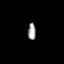
Tissue: lung
Cell type: Epithelial cells
Senescence score: 0.1905
Nuclear area (px): 129
Mean DAPI intensity: 162.248